Interaction volume radius: 10 \u00c5
Interaction volume height: 10 \u00c5
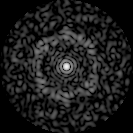
Disorder parameter: 0.7946